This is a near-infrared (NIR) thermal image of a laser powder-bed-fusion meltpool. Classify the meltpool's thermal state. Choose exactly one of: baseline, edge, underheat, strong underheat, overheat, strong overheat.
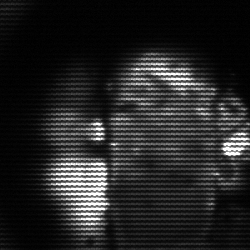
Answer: strong underheat